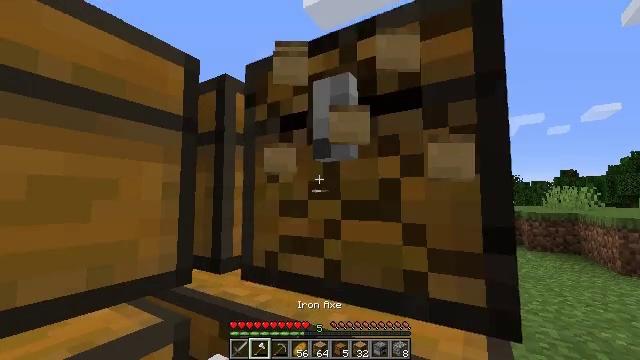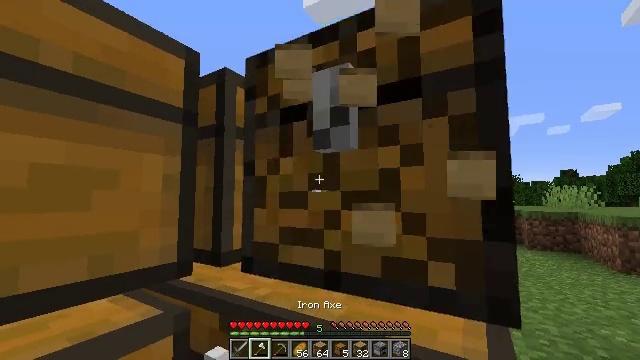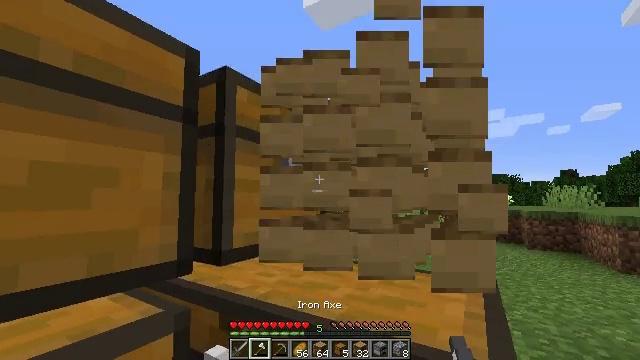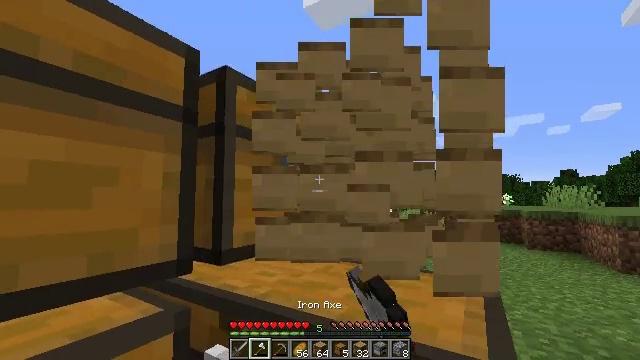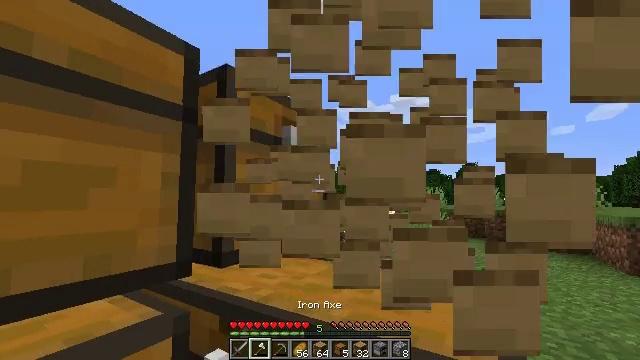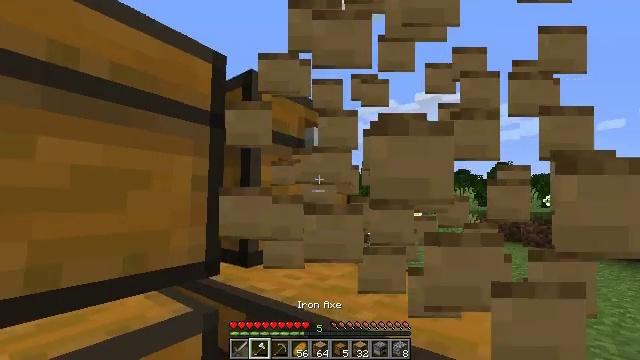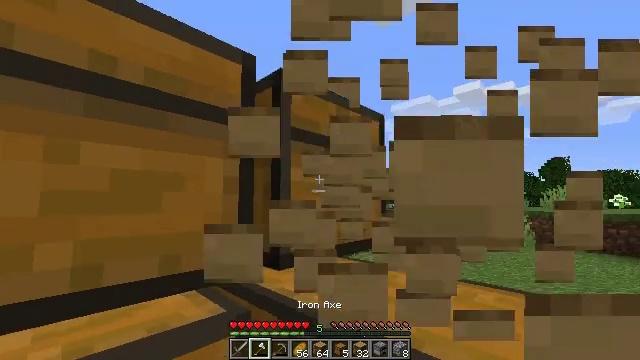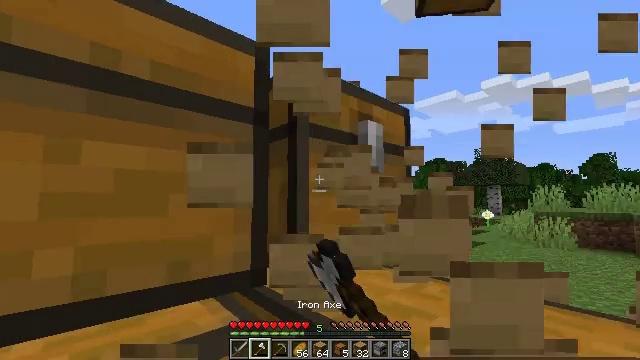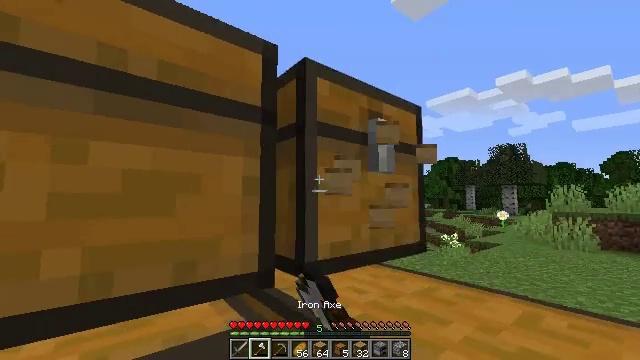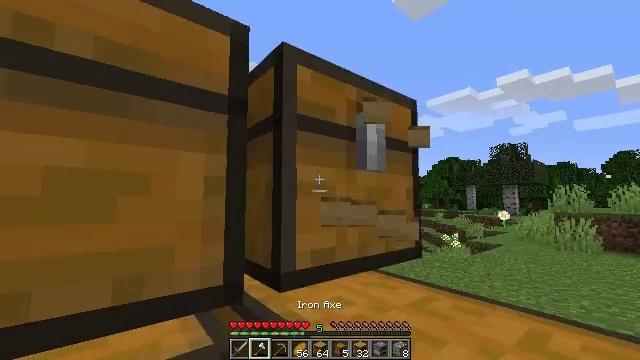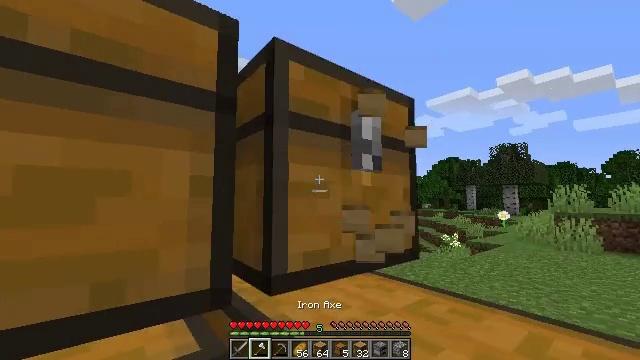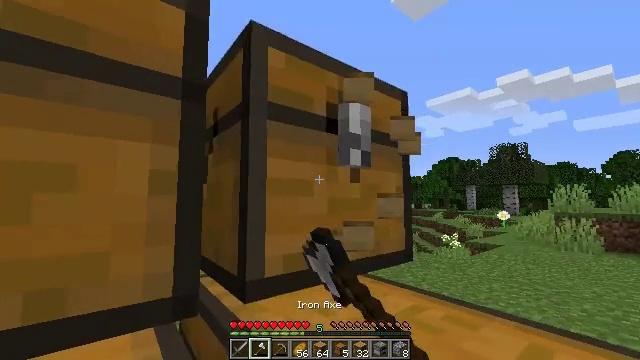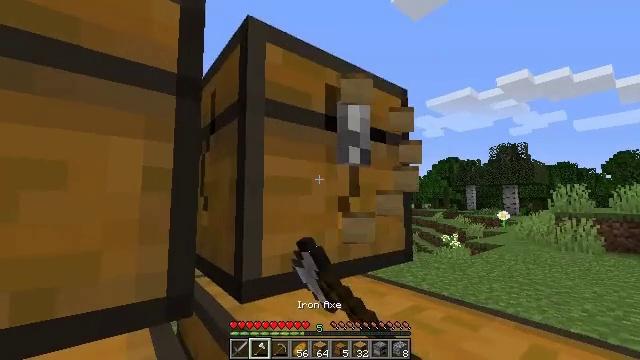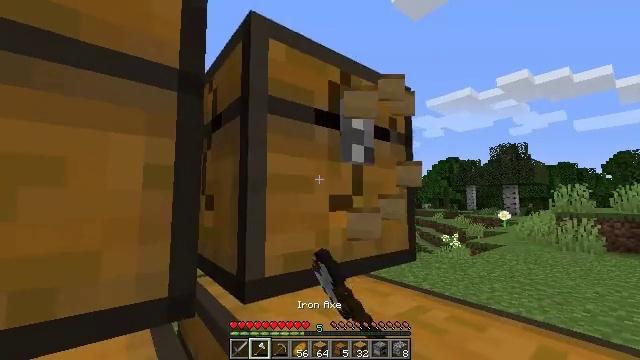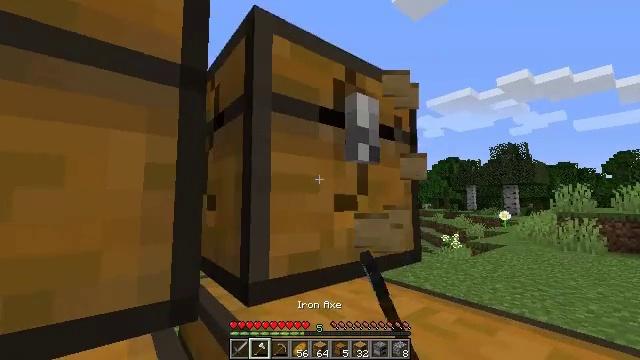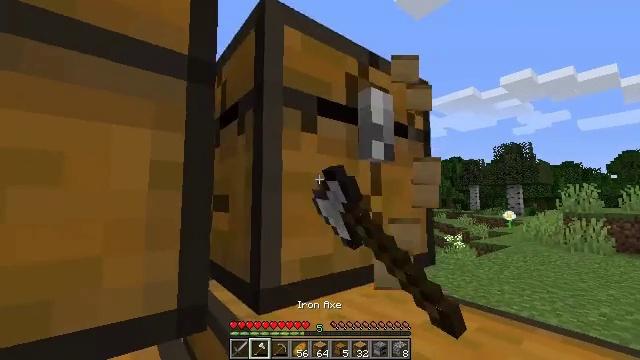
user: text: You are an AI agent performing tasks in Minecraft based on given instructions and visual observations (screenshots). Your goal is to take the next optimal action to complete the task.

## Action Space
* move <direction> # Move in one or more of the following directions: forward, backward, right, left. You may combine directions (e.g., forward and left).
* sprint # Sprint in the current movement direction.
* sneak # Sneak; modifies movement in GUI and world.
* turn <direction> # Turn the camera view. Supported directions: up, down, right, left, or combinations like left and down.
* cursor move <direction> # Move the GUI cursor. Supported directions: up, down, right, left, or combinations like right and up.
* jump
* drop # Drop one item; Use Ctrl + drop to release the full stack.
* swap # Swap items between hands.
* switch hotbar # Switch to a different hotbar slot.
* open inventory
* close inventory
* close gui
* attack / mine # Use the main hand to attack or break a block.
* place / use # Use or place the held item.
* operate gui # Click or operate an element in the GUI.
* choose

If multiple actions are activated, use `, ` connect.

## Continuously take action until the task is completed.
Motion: motion action
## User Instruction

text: Attack the chest to pick it up.
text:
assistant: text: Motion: sneak, attack / mine
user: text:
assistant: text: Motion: sneak, attack / mine
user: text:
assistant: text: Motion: sneak, attack / mine
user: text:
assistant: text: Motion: move forward, sneak, attack / mine
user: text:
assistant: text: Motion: move forward, sneak, turn left, attack / mine
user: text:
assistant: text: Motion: move forward, sneak, turn left, attack / mine
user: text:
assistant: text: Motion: move forward, sneak, turn left, attack / mine
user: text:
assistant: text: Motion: move forward and move right, sneak, turn left, attack / mine
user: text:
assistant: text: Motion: move forward and move right, sneak, attack / mine
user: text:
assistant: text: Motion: move forward and move right, sneak, attack / mine
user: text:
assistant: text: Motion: move forward and move right, sneak, attack / mine
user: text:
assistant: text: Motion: move forward and move right, sneak, attack / mine
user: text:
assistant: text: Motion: move forward, sneak, attack / mine
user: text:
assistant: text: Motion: move forward, sneak, attack / mine
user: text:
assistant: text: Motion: move forward, sneak, attack / mine
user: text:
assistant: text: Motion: sneak, attack / mine
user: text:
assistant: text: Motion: sneak, attack / mine
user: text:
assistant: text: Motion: sneak, attack / mine
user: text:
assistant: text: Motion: sneak, attack / mine
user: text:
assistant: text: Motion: sneak, attack / mine
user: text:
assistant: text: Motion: sneak, attack / mine
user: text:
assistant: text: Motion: move forward and move right, sneak, attack / mine
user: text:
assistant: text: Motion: move forward and move right, sneak, attack / mine
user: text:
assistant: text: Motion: move forward and move right, sneak, attack / mine
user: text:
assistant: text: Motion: move forward and move right, sneak, turn down, attack / mine
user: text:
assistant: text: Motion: sneak, attack / mine, jump